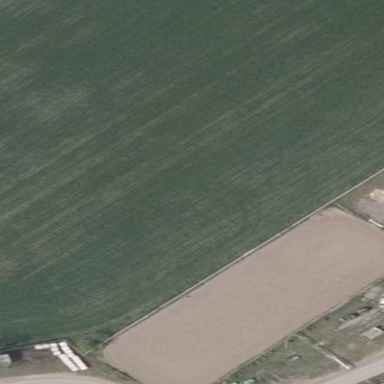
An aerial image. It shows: Equestrian pitch for leisure land sports.